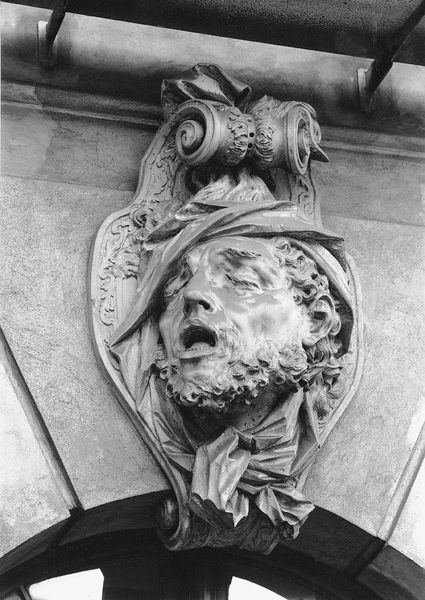
Titel: Kriegermaske als Schlußstein am Zeughaus in Berlin
Künstler: Andreas Schlüter
Standort: Berlin, Zeughaus (EU - D)
Schlagwörter: kopf, mann, fenster, mund, nase, tuch, ornament, bart, augen, gesicht, johannes, rahmen, tot, tücher, lippen, locken, oval, skulptur, relief, bogen, kartusche, büste, plastik, geschlossen, foto, berlin, offen, maske, zwickel, portal, schlussstein, wappen, leiden, schmerz, krieger, volute, schmerzen, sterbend, rocaille, zeughaus, schlüter, geshclossen